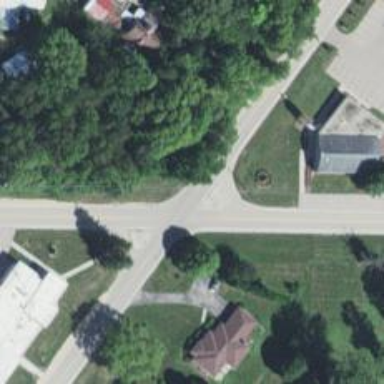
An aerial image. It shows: Road with stop sign.